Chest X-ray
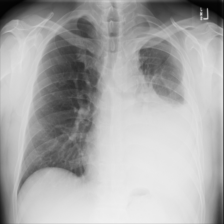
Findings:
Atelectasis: negative
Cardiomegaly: negative
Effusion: negative
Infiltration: negative
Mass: negative
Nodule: negative
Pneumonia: negative
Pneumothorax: negative
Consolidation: negative
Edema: negative
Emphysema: negative
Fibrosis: negative
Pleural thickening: negative
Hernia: negative